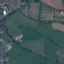
Label: Pasture